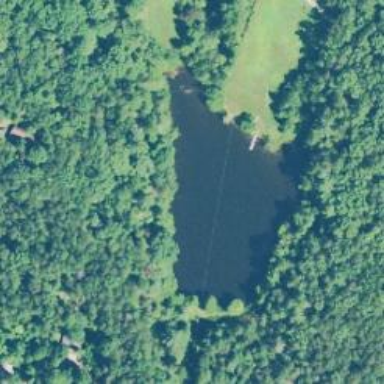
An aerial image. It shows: Reservoir.